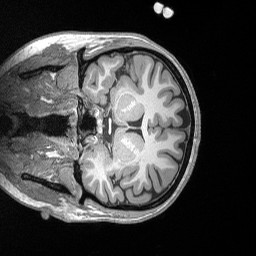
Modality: T1w
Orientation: coronal
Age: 22
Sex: female
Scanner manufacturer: siemens
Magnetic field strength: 3 T
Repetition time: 2.53 s
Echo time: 0.00164 s